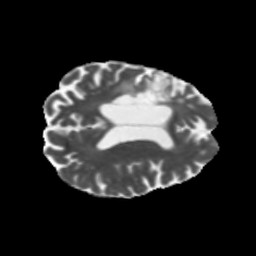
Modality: MD
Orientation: axial
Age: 68
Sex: female
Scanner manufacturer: siemens
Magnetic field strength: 3 T
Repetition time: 5.47 s
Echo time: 0.0854 s